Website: ulta-beauty
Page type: customer-info-address
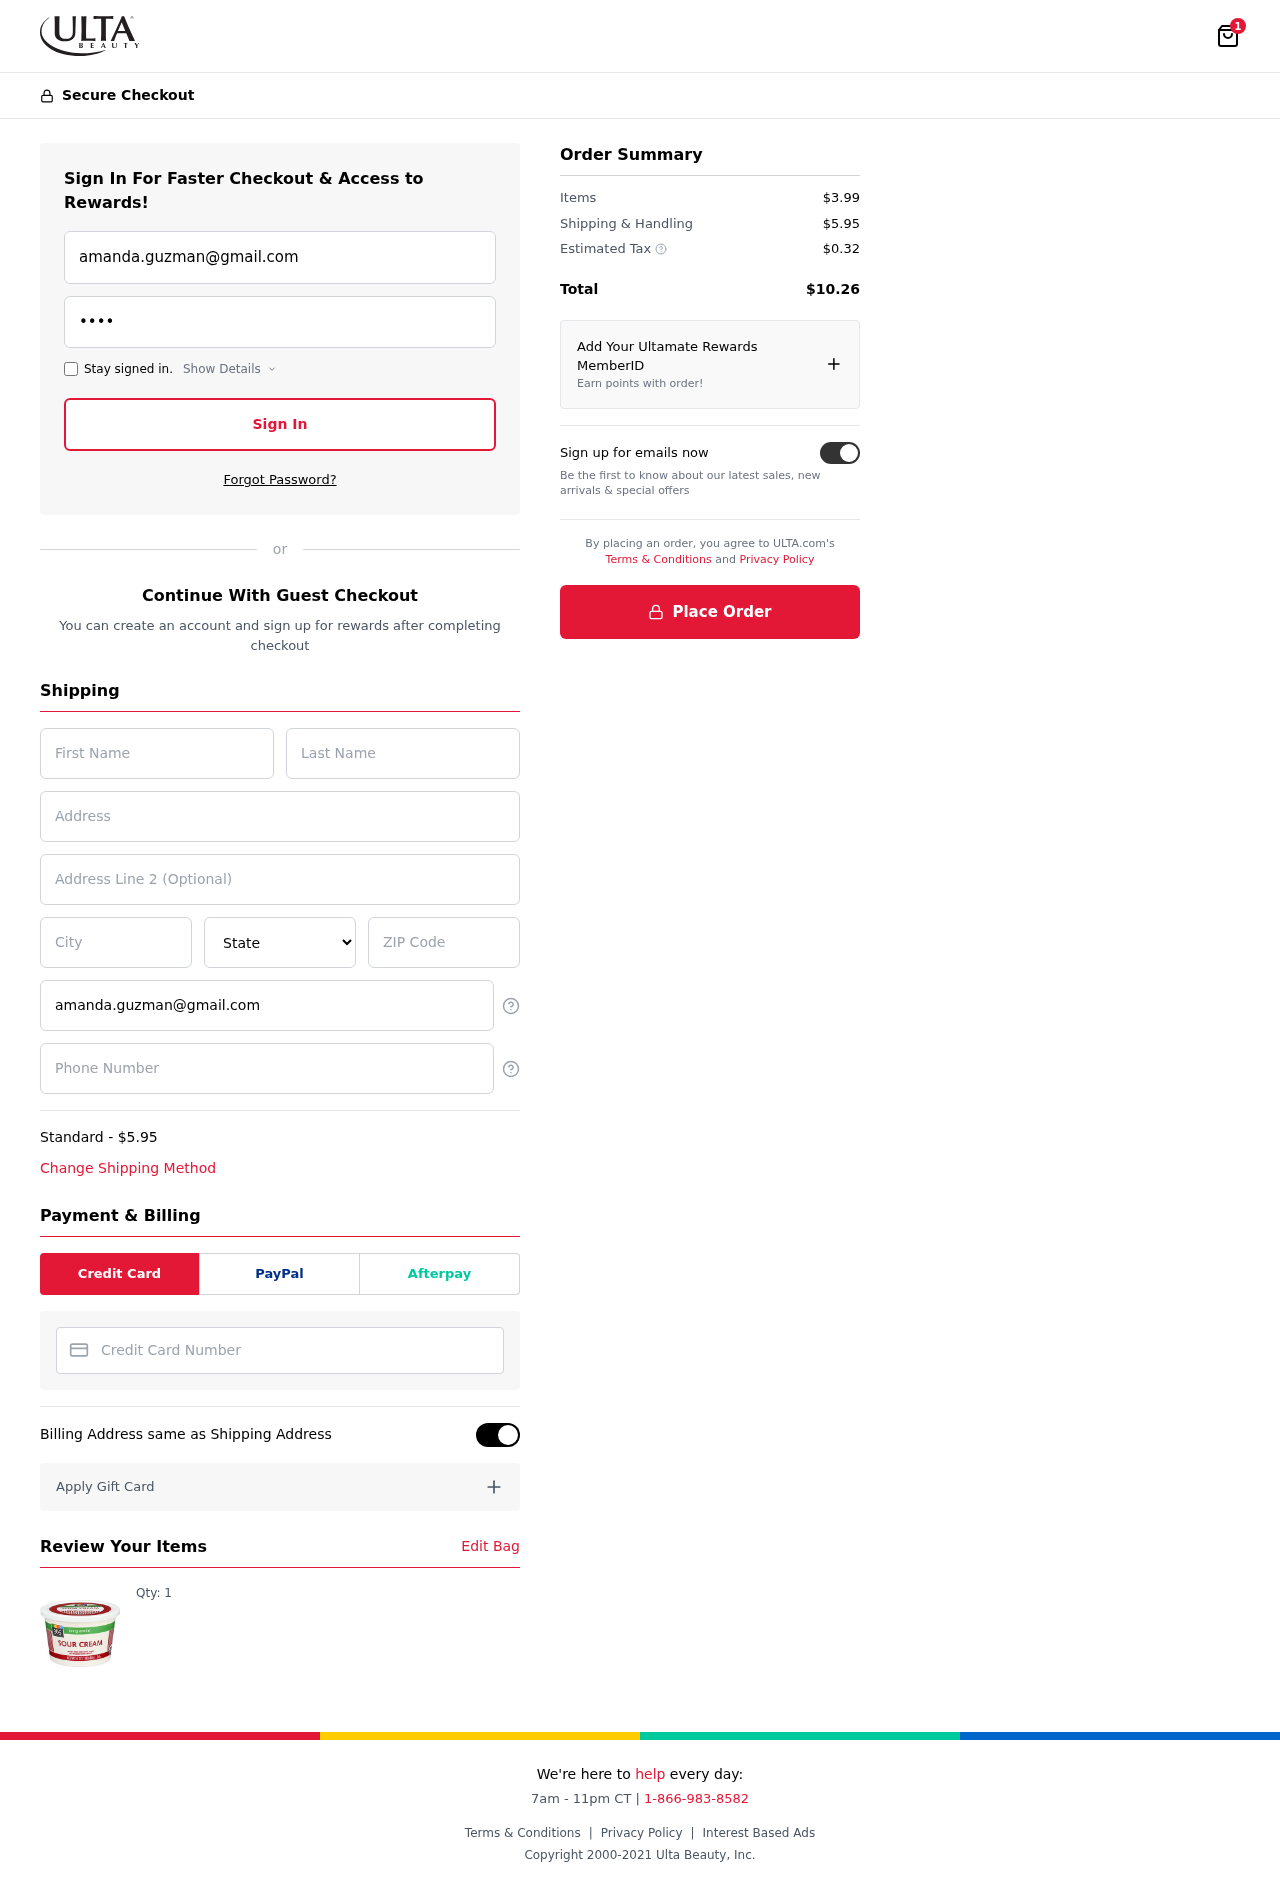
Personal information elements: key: PII_CARD_NUMBER
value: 3465 6684 5347 585
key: PII_CITY
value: Davidchester
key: PII_EMAIL
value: amanda.guzman@gmail.com
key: PII_FIRSTNAME
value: Amanda
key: PII_LASTNAME
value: Guzman
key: PII_PHONE
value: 6902676176
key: PII_POSTCODE
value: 49670
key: PII_STATE
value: Michigan
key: PII_STREET
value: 8322 Caitlin Port
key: PII_STREET2
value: Apt. 741
Product elements: key: PRODUCT1_QUANTITY
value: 1
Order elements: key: ORDER_NUM_ITEMS
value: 1
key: ORDER_SHIPPING_COST
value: $5.95
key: ORDER_ITEMS_TOTAL
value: $3.99
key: ORDER_SHIPPING_COST2
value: $5.95
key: ORDER_TAX
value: $0.32
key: ORDER_TOTAL
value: $10.26